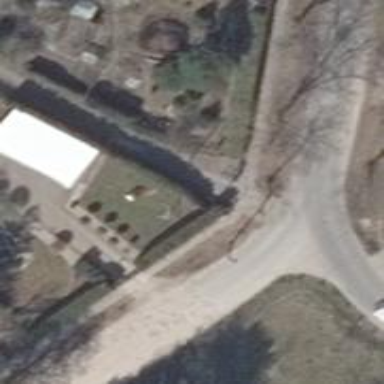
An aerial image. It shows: Driveway leading to service road.